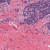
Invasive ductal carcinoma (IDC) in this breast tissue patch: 1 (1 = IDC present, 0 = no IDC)